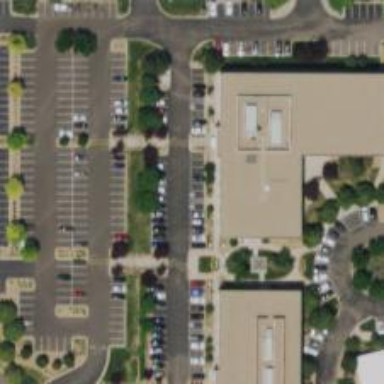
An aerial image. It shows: Parking space.